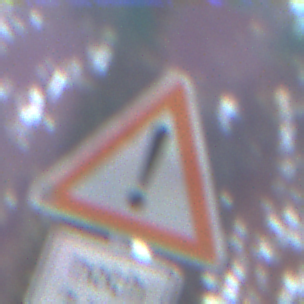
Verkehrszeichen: Gefahrenstelle
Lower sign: LaengeEinerStrecke4
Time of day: MorningAfternoon
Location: Outdoor (Suburban)
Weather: PartlyCloudy
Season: NotSpecified
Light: Natural